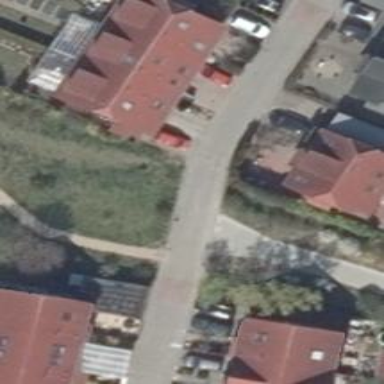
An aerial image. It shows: Living street.